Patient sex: M
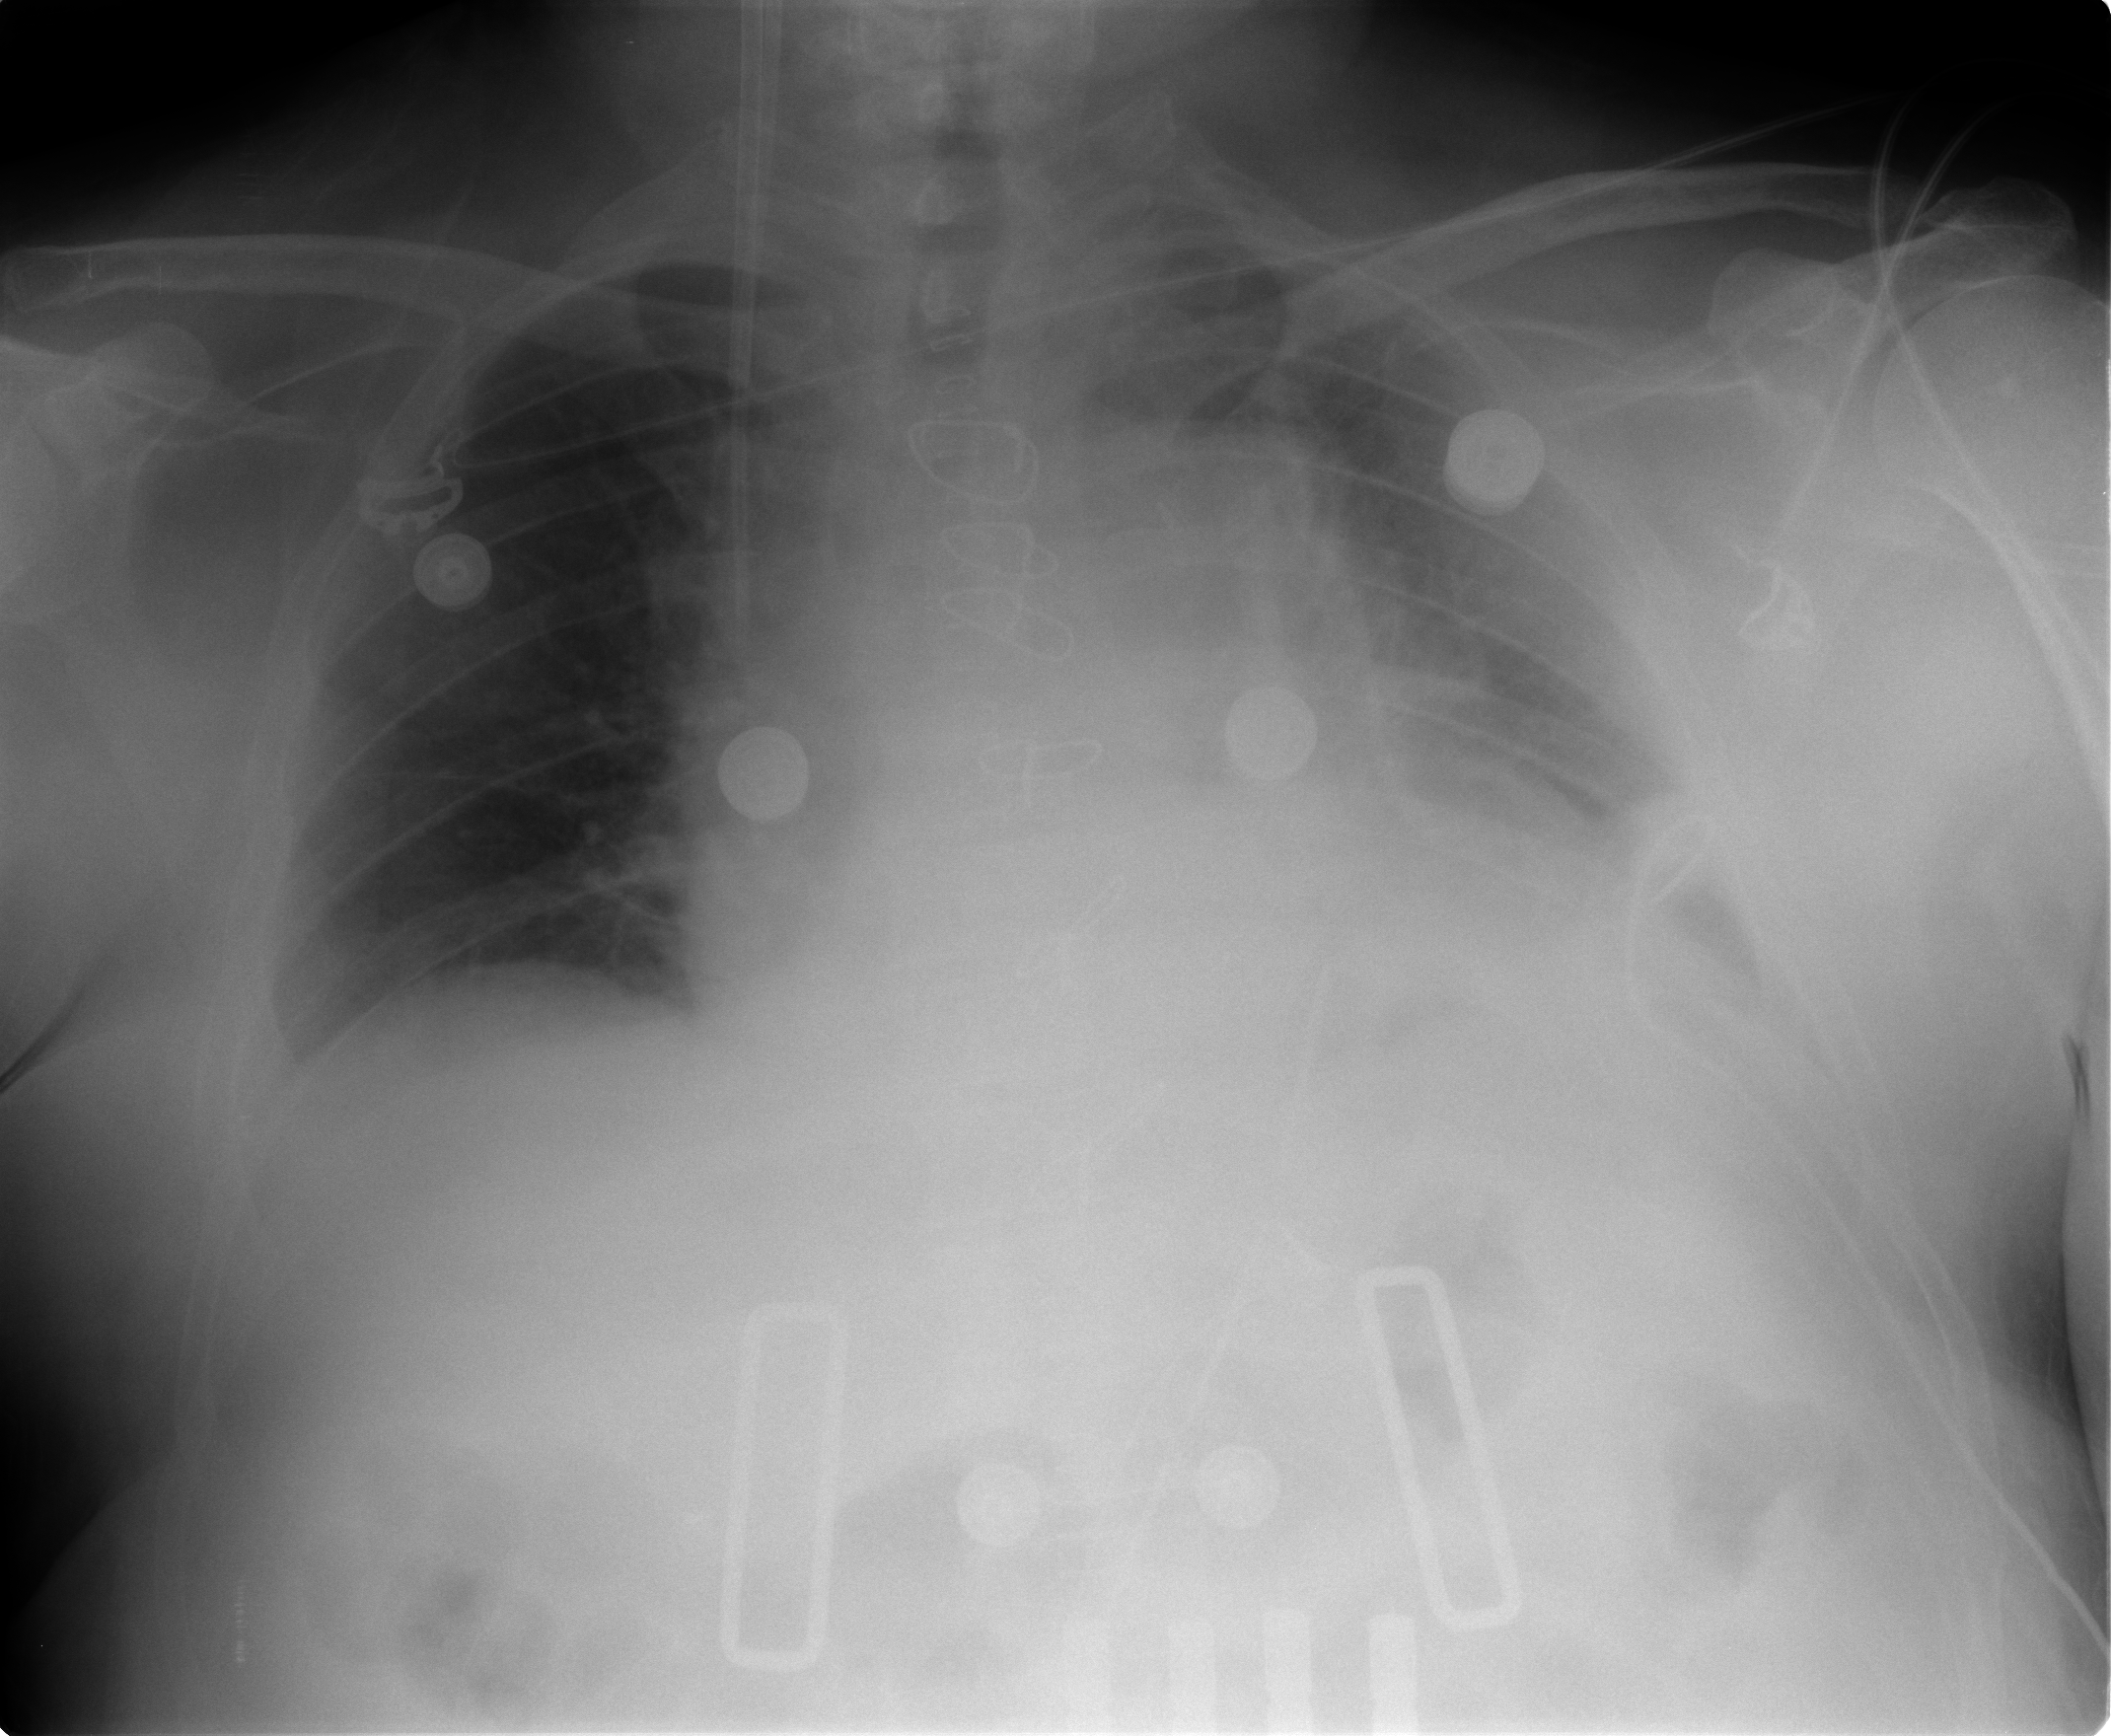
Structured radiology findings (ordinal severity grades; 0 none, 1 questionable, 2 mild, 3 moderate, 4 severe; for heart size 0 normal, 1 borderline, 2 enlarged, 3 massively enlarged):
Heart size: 2
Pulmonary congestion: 2
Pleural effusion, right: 0
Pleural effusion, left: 3
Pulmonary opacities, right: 0
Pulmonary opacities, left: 2
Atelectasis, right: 0
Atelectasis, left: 3